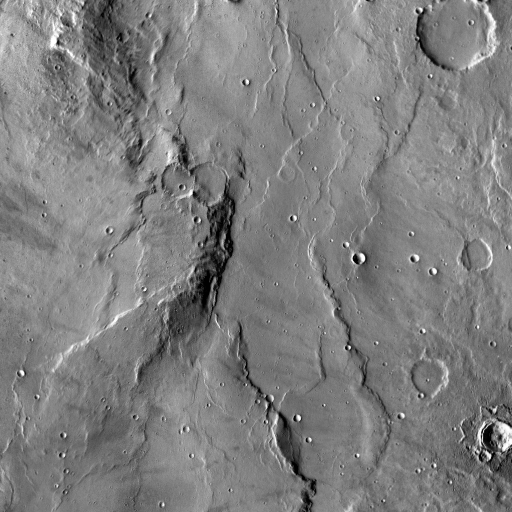
Crater classes present: Background, Other, Buried